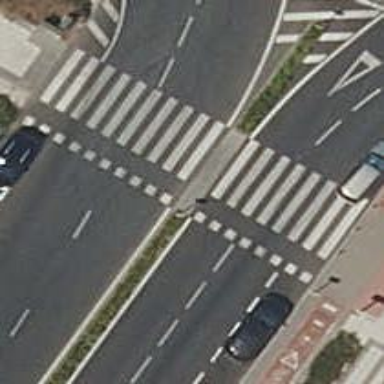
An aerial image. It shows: Uncontrolled crossing on cycleway.